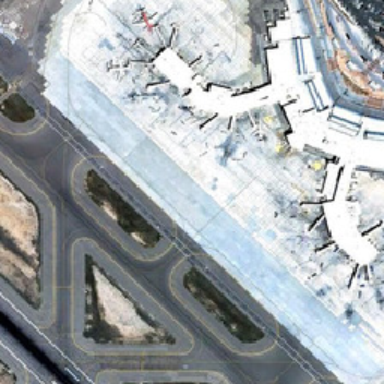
Airport building and airplanes are standing on a white and blue tarmac .